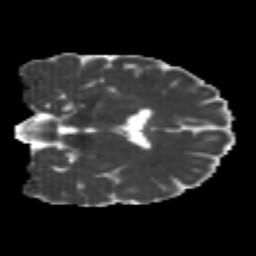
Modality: MD
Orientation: coronal
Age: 23
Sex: female
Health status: healthy
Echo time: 0.074 s